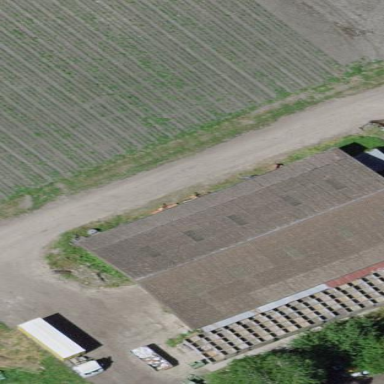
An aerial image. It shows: Group of garages.